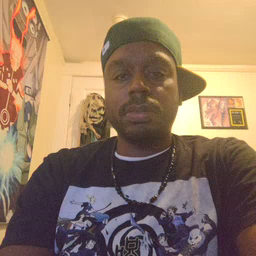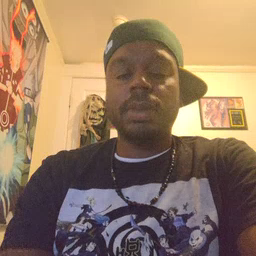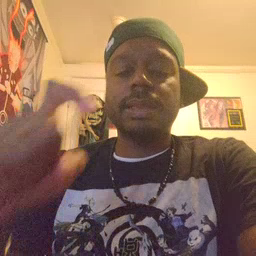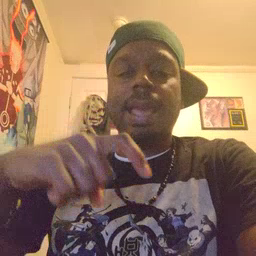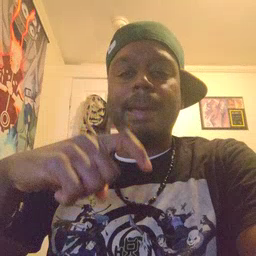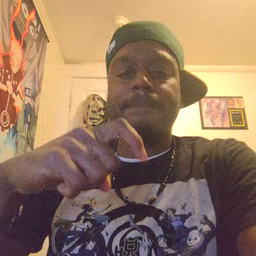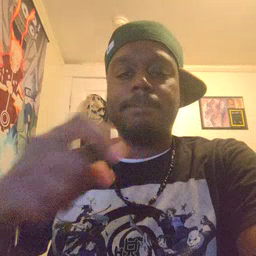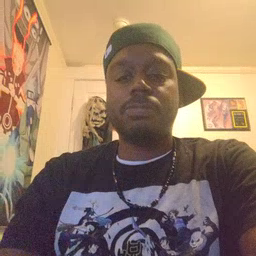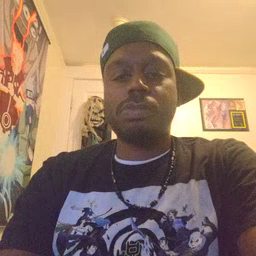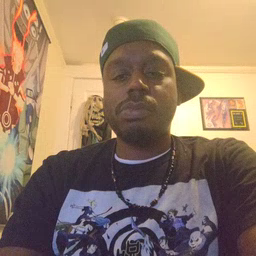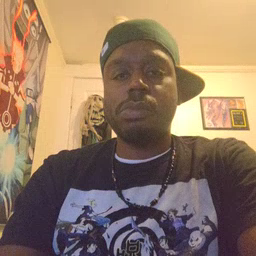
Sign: time